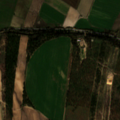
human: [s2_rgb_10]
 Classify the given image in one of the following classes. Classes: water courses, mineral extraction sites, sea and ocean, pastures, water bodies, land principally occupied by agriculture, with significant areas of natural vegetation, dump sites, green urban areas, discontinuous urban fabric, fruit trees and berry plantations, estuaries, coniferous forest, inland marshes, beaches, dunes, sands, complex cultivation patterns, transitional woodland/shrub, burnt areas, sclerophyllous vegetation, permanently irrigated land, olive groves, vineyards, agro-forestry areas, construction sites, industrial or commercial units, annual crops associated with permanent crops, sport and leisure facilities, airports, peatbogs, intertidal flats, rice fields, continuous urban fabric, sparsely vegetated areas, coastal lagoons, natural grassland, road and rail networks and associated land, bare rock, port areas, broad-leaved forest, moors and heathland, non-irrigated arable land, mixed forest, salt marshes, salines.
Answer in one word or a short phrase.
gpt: permanently irrigated land, rice fields, transitional woodland/shrub